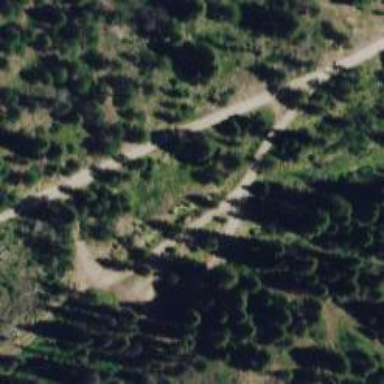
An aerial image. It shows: Intermediate difficulty snowshoe path.